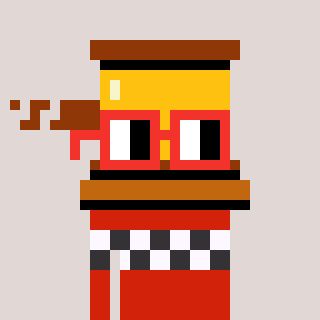
a pixel art character with square red glasses, a gavel-shaped head and a red-colored body on a warm background